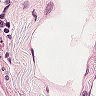
Metastatic tissue present: no